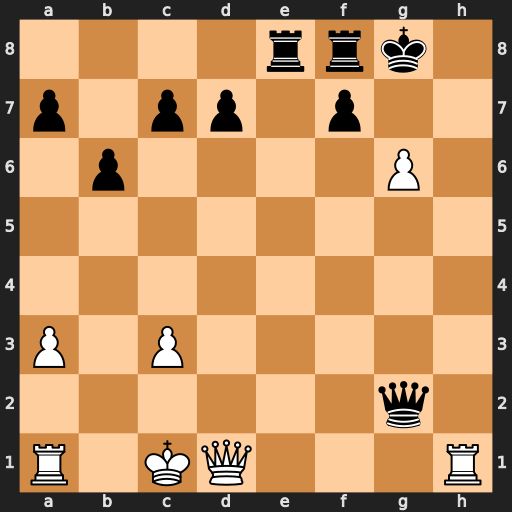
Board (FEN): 4rrk1/p1pp1p2/1p4P1/8/8/P1P5/6q1/R1KQ3R
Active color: w
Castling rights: -
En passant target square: -
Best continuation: Qh5 Qxh1+ Qxh1